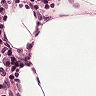
Metastatic tissue present: no